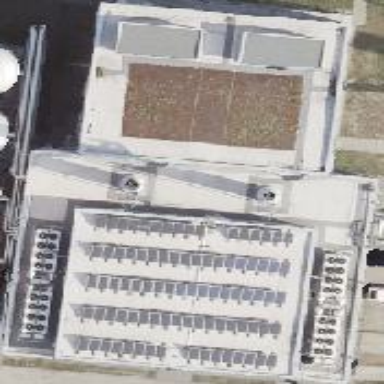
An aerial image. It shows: Industrial building with gas-powered generator.